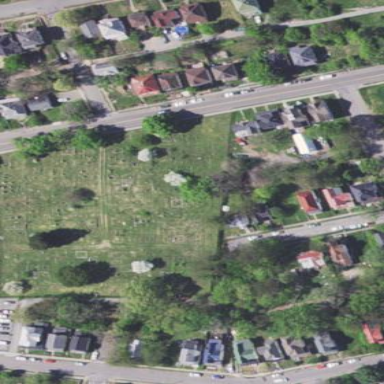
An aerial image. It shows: Cemetery.